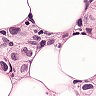
Metastatic tissue present: yes